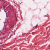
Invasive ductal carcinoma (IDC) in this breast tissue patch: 0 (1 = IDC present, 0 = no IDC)